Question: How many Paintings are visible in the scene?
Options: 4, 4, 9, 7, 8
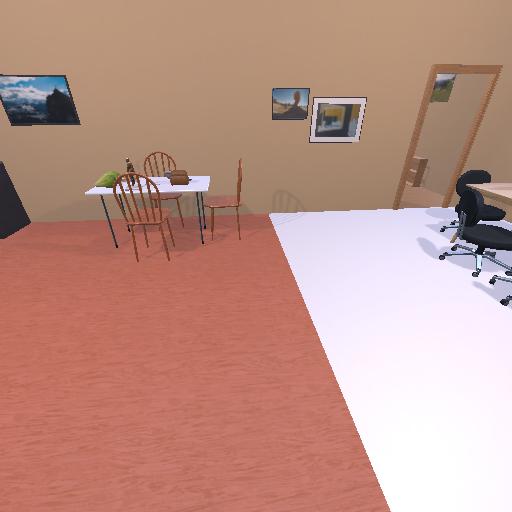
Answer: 4